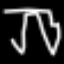
Label: pants